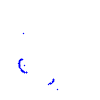
Particle: proton